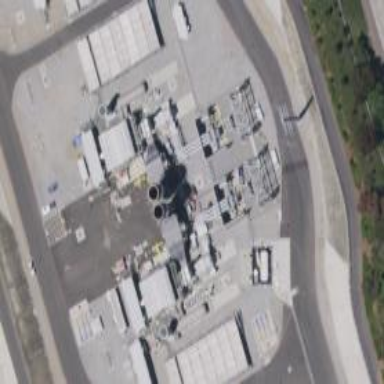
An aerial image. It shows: Gas turbine generator powered by gas.